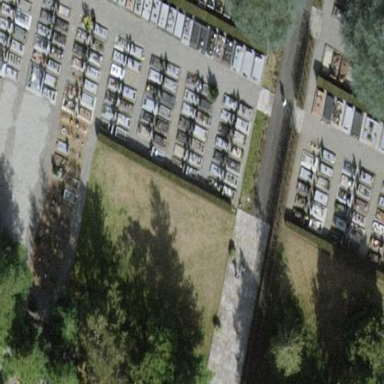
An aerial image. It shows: Sector in the cemetery.